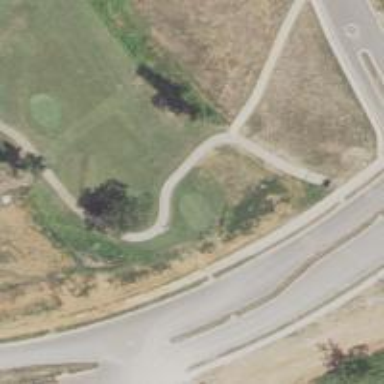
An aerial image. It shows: Pathway for golfing.